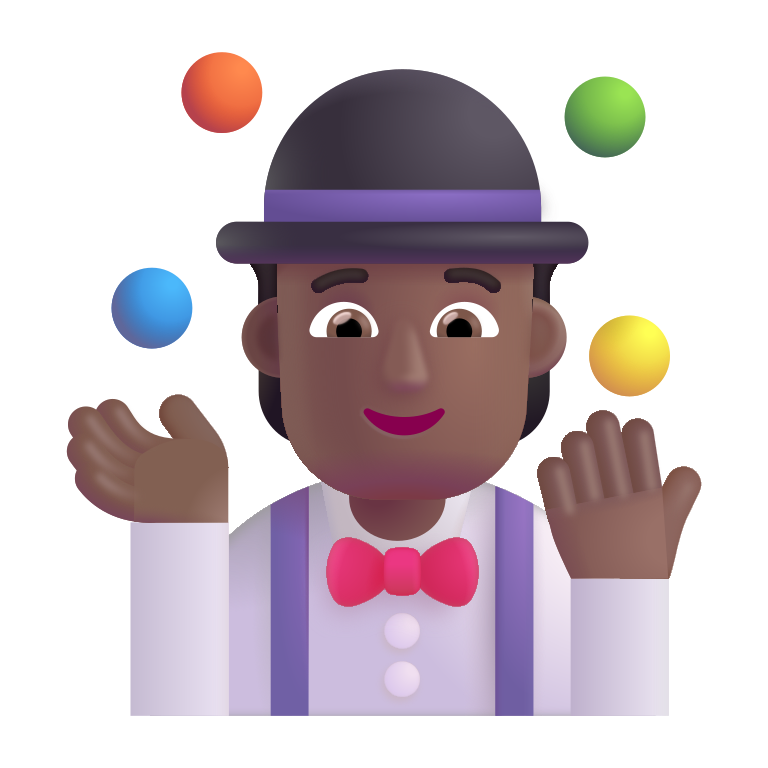
person juggling color  dark